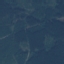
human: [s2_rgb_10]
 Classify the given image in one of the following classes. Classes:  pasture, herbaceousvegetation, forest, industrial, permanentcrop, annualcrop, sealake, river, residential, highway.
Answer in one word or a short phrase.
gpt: Forest